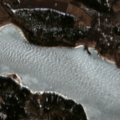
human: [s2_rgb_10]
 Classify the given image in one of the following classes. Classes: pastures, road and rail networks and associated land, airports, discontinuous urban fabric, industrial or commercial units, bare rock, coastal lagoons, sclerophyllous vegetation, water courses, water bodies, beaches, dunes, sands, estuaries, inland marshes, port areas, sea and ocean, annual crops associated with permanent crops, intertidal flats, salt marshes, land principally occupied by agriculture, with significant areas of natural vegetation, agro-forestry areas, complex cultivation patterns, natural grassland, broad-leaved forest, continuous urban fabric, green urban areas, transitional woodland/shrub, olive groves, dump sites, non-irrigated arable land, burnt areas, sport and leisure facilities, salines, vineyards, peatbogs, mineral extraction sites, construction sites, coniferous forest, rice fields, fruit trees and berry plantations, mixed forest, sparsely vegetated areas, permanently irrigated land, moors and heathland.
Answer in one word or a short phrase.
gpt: land principally occupied by agriculture, with significant areas of natural vegetation, coniferous forest, mixed forest, transitional woodland/shrub, sea and ocean